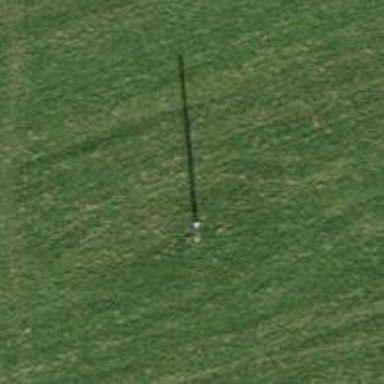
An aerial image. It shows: Straight power pole with straightforward line management.